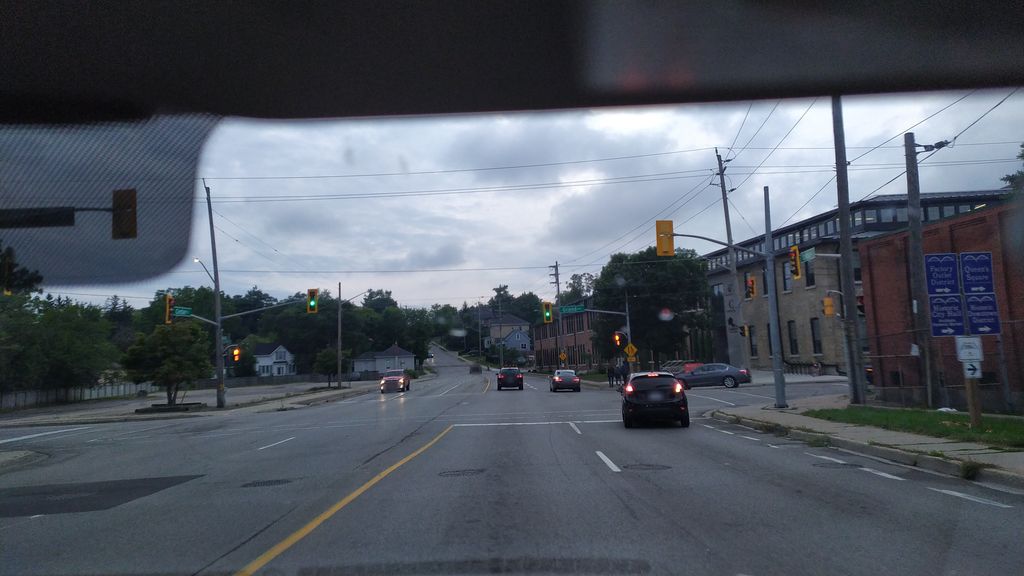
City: kitchener-waterloo